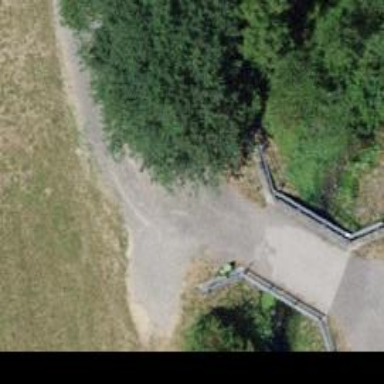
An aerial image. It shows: Track road on concrete bridge with grade2 tracktype.